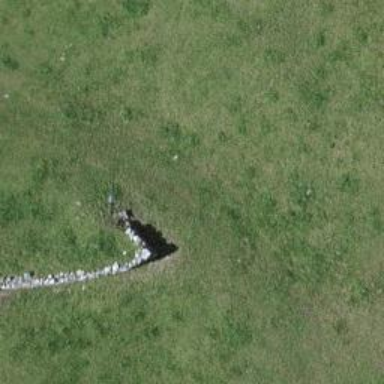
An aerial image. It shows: Dry stone wall barrier.